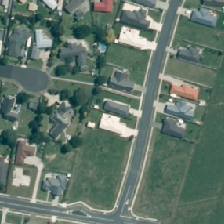
Land cover: urban_build_up